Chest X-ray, PA view. Patient: 64 years old, sex M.
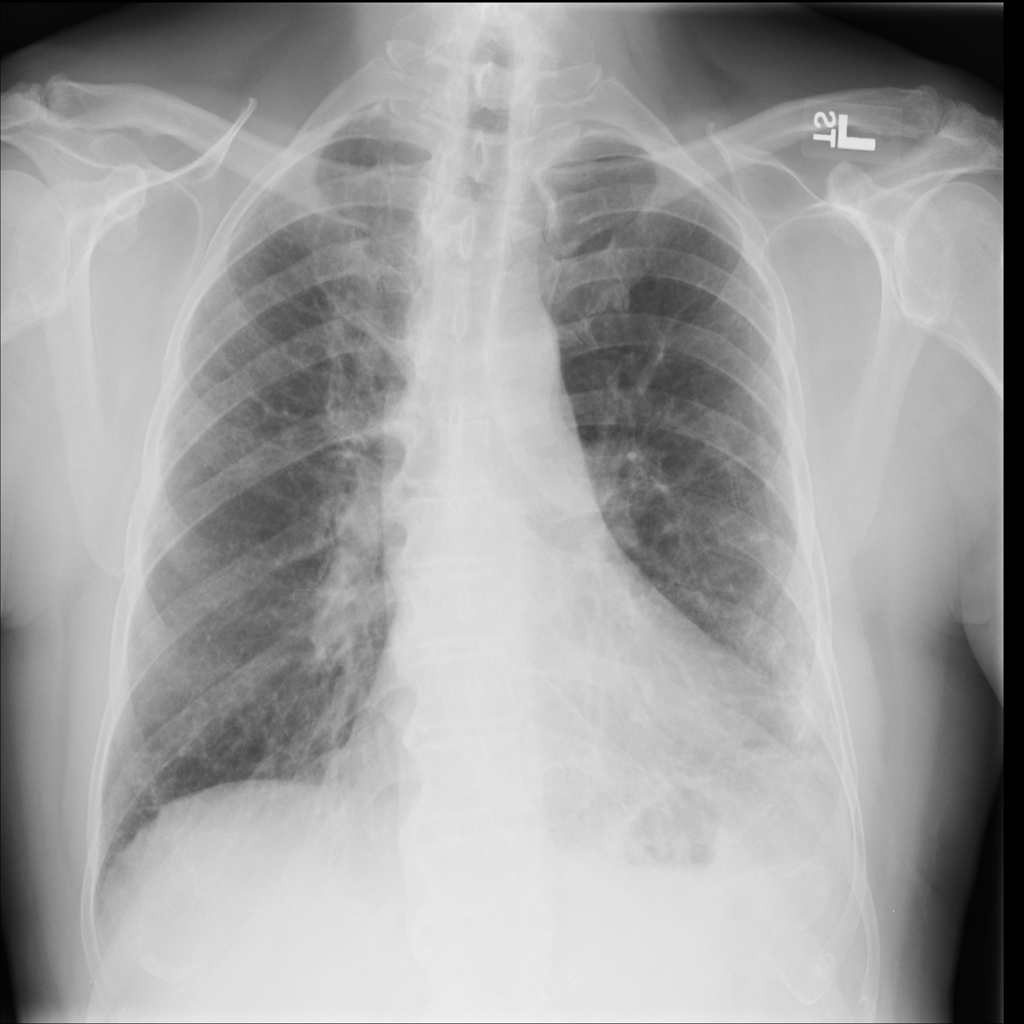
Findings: Fibrosis